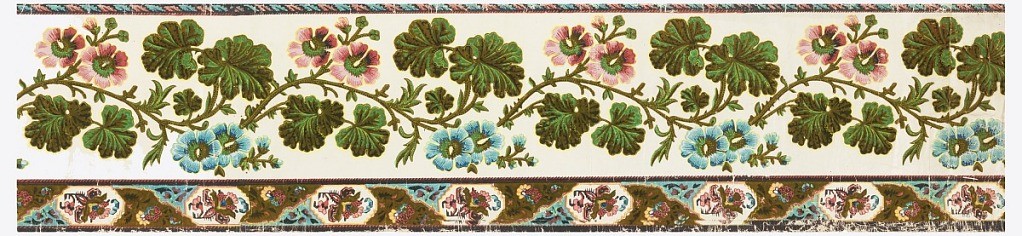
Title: Border
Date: ca. 1810
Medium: Block-printed and flocked on joined sheets
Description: Wide central band of vining geraniums. Narrow top band of rope twist. Bottom band of chintz. Printed in green flock, blue, pink and yellow on white ground.